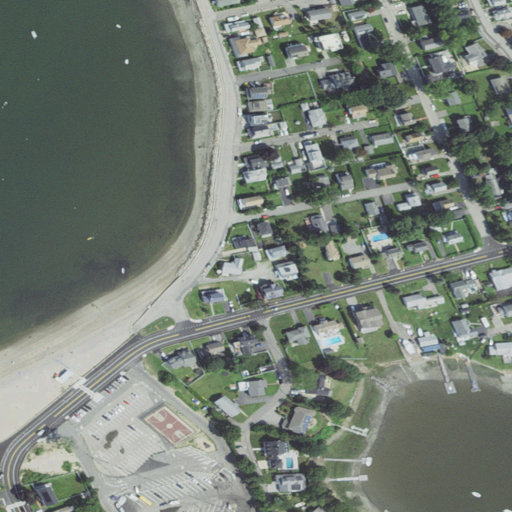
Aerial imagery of cape in Massachusetts named Eastern Neck containing medium intensity development, high intensity development, open water, herbaceous wetlands, low intensity development, and open development